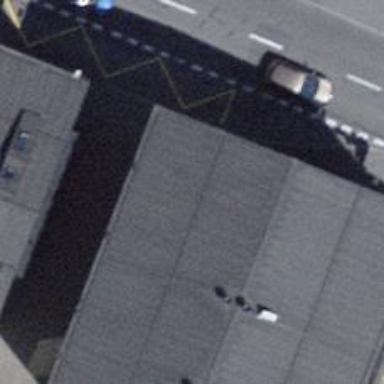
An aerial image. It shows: Kiosk.